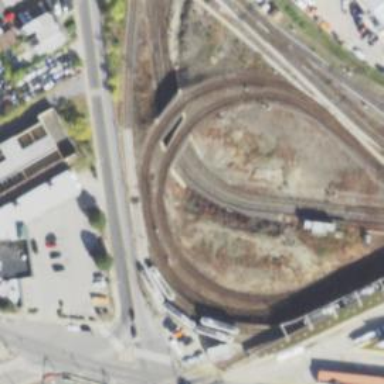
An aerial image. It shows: Electrified rail service yard.